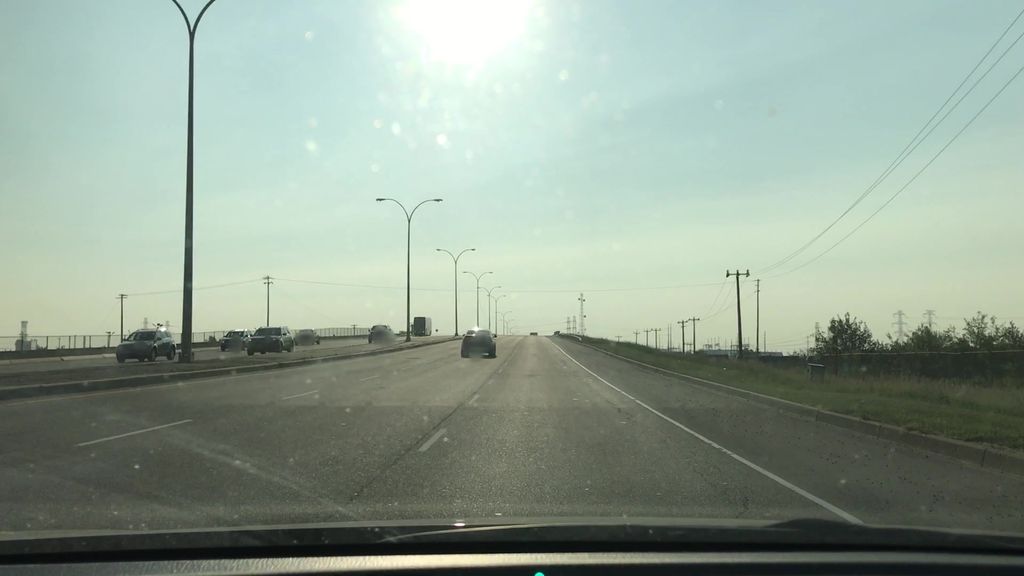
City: edmonton